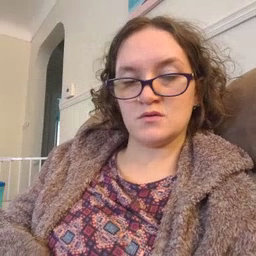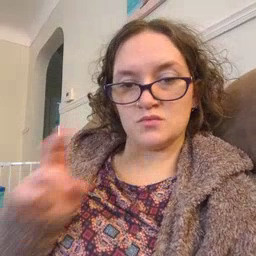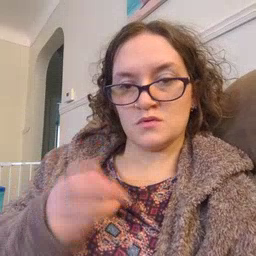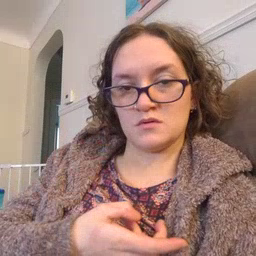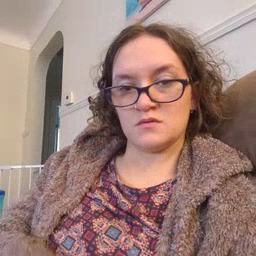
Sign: weus